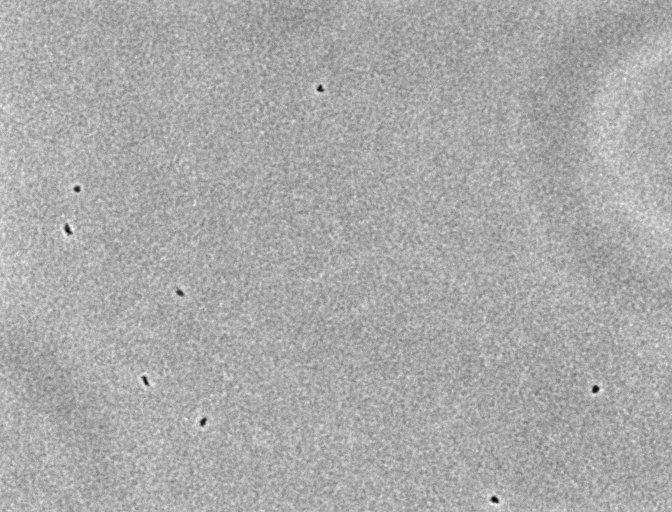
Phase contrast microscopy, 20x objective, 3 h incubation